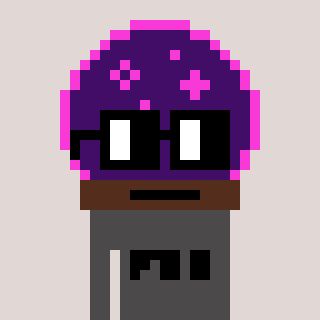
a pixel art character with square black glasses, a crystalball-shaped head and a grayscale-colored body on a warm background